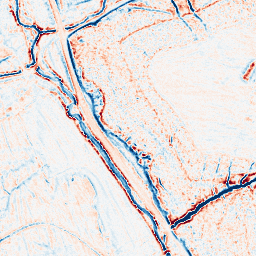
Category: edge_preserving
Decomposition family: bilateral
Decomposition parameters: d: 9
sigma_color: 150
sigma_space: 100
Upsampling method: bicubic
Upsampling parameters: scale: 4
Upsampling scale: 4